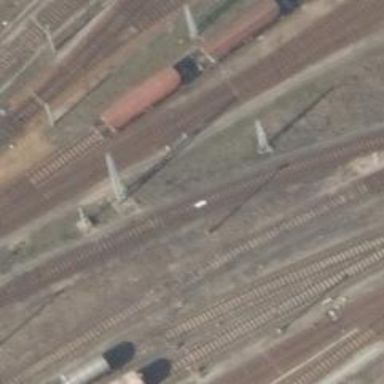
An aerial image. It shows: Railway switch.